Interaction volume radius: 10 \u00c5
Interaction volume height: 30 \u00c5
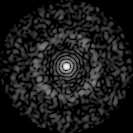
Disorder parameter: 0.8268